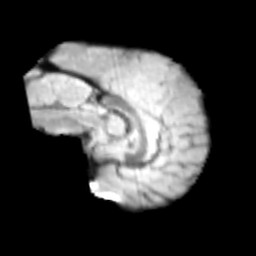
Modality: T2w
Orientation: sagittal
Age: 9
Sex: male
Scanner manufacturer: siemens
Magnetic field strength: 3 T
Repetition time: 3.8 s
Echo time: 0.07 s